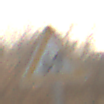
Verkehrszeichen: Gegenverkehr
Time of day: SunriseSunset
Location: Outdoor (Nature)
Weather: PartlyCloudy
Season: NotSpecified
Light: Natural